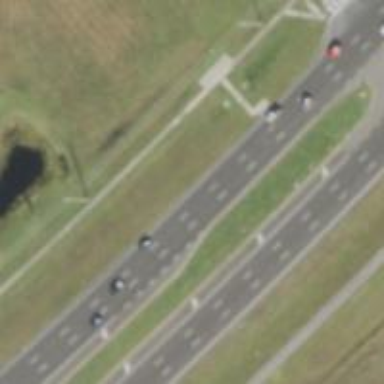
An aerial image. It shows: Asphalt road classified as primary highway.